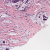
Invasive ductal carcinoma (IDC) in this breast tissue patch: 1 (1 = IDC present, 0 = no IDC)